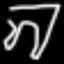
Label: pants